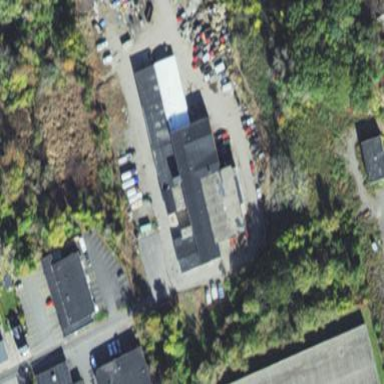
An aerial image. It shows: Industrial building.